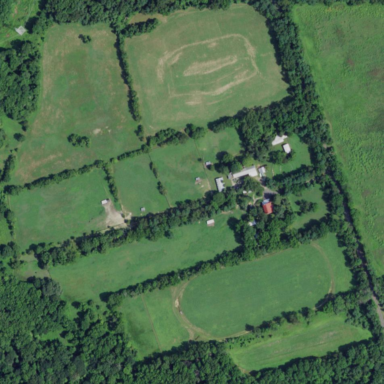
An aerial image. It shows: Equestrian farmyard.